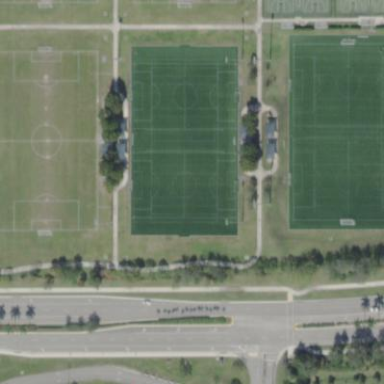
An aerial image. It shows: Soccer pitch designated for leisure and sports activities.